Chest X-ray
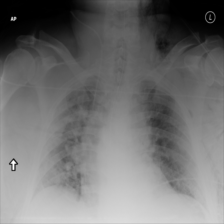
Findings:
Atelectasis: negative
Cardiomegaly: negative
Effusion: negative
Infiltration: negative
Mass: negative
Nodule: negative
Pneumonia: negative
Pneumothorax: negative
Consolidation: negative
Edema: negative
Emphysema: negative
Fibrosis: negative
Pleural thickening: negative
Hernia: negative